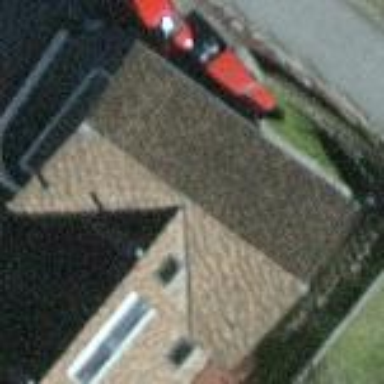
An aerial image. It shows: Semi-detached house.